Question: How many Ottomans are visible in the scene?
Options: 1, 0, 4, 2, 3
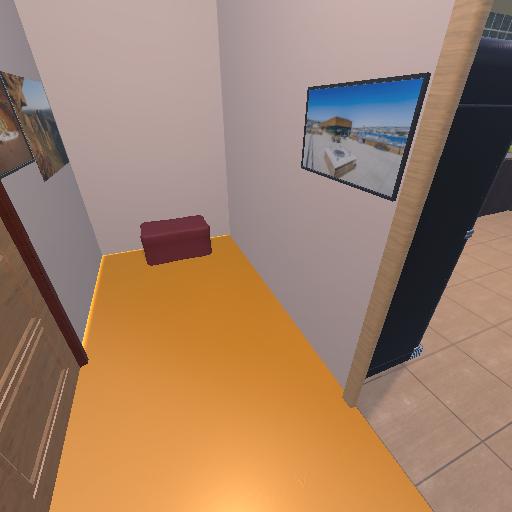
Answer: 1